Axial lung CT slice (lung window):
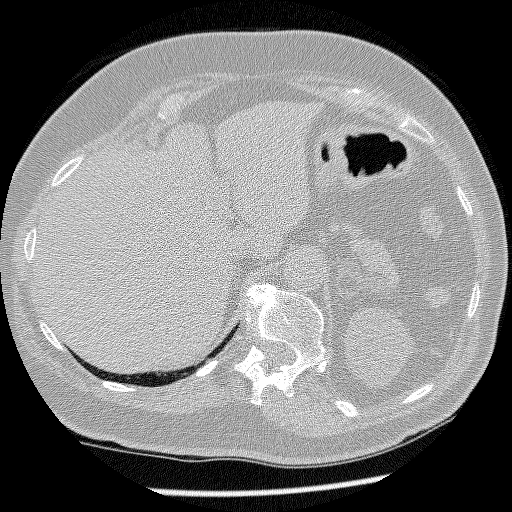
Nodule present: no